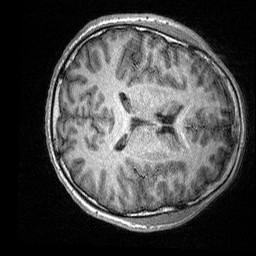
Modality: T1w
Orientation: axial
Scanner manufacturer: siemens
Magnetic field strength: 3 T
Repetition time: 2.3 s
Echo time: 0.00226 s